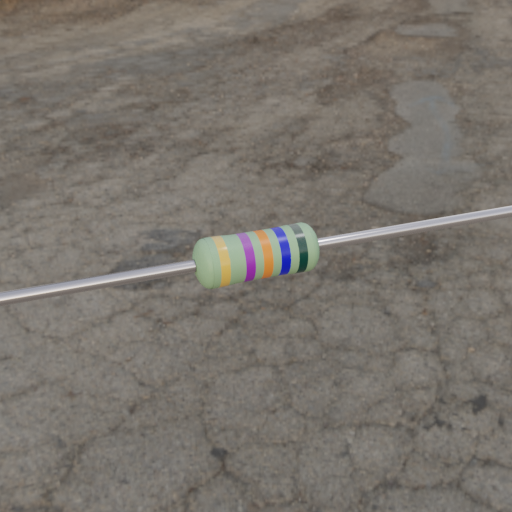
Resistor colour bands (in order): gold, violet, orange, blue, black